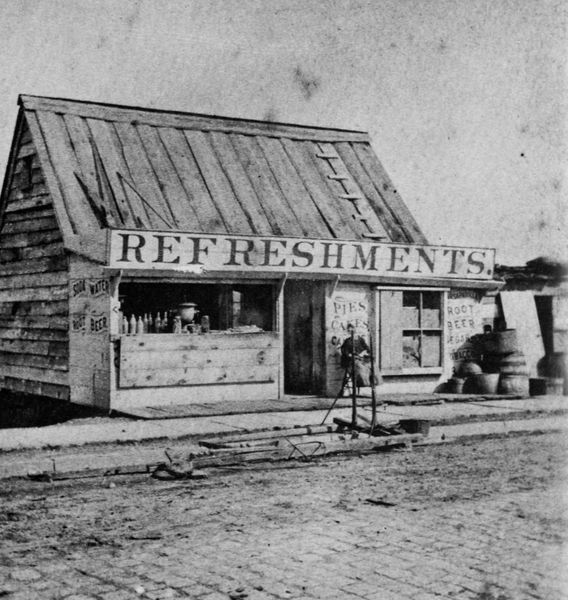
Titel: Erfrischungsstand
Künstler: Amerikanischer Photograph
Schlagwörter: himmel, mann, landschaft, sitzen, fenster, frau, grau, holz, skizze, strasse, tür, zeichnung, dach, haus, alt, flaschen, getränke, tresen, architektur, steine, hütte, sonne, sitzend, england, kübel, ansicht, geschäft, pflaster, türe, amerika, laden, werbung, bretter, warten, foto, fotografie, töpfe, eingang, schild, fensterladen, auslage, verkauf, verkäufer, besitzer, fensterkreuz, gehsteig, brett, kuchen, schwarzweiß, bordstein, kiosk, reklame, stand, bier, fass, photo, holzhütte, fässer, usa, fotographie, gestapelt, einstöckig, wandverkleidung, lebensmittel, siedler, waren, bottiche, bude, klappladen, holzlatten, auslagen, werbeschild, reklameschild, preise, bretterbude, erfrischungen, hlzhaus, refreshment, refreshments, qlt, erfrischungshaus